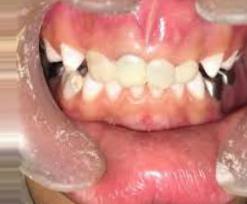
Condition: Caries